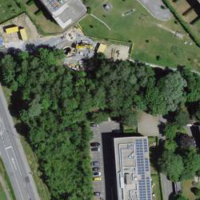
EUNIS habitat code: 53
Species observed at this site:
Tussilago farfara
Petasites albus